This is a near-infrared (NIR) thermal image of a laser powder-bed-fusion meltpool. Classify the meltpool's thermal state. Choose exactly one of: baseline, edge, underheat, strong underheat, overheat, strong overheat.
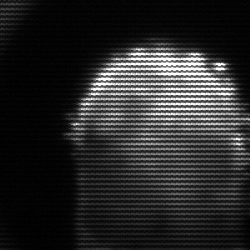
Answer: baseline